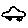
Label: car